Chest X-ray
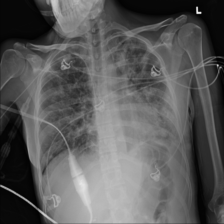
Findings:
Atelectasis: negative
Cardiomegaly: negative
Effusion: negative
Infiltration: positive
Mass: negative
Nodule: negative
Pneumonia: negative
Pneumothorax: positive
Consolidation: negative
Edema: negative
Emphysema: negative
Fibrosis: negative
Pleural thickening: negative
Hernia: negative